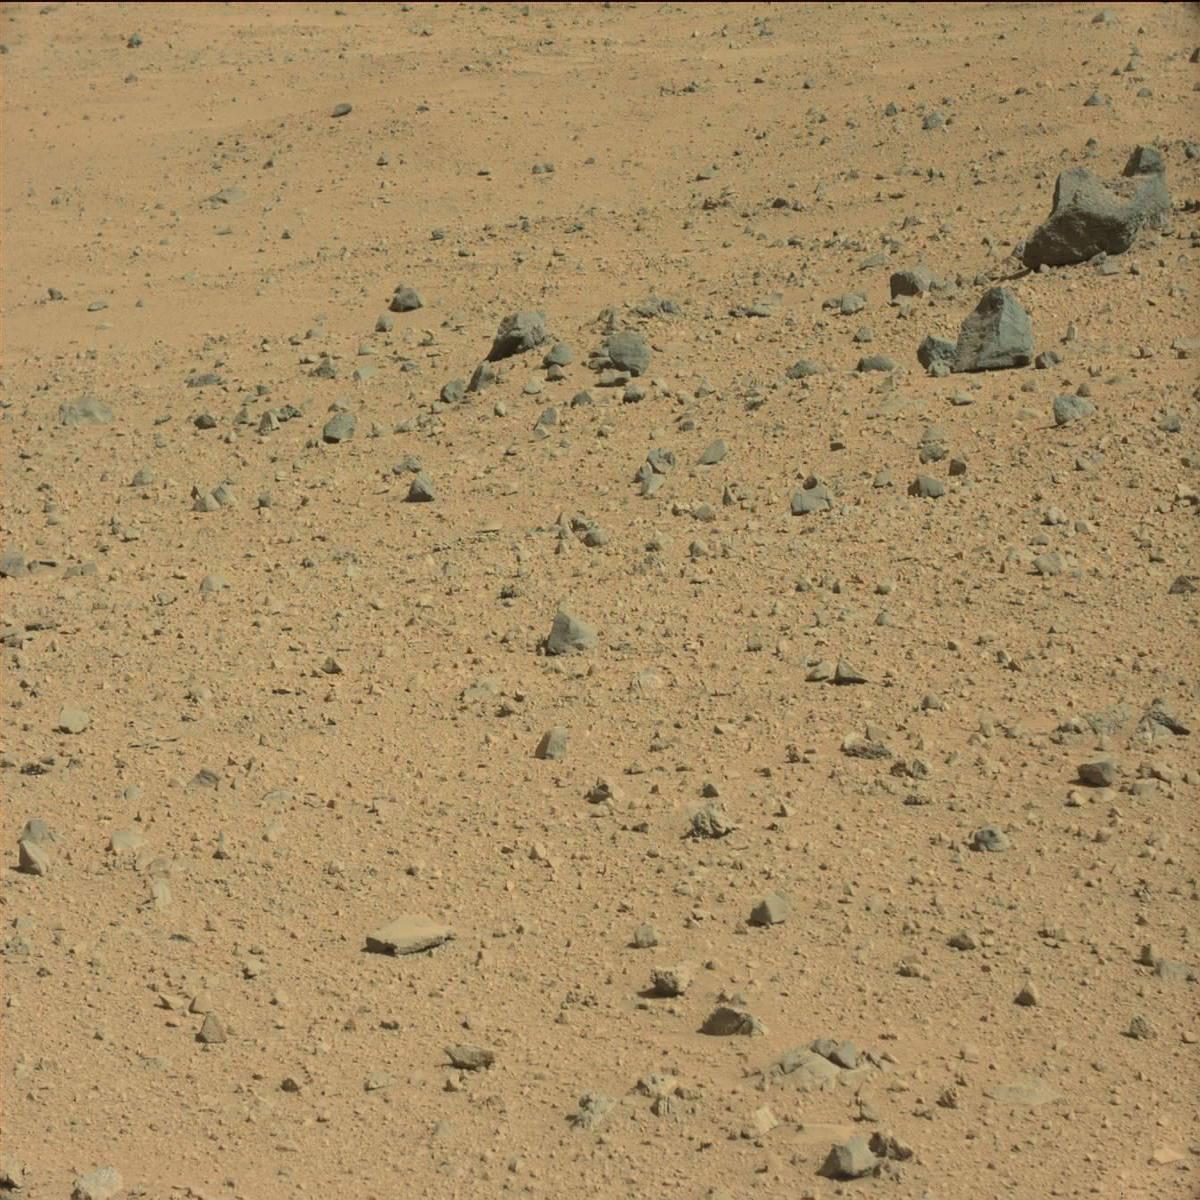
Terrain classes present: Bedrock, Rock, Sand / Soil